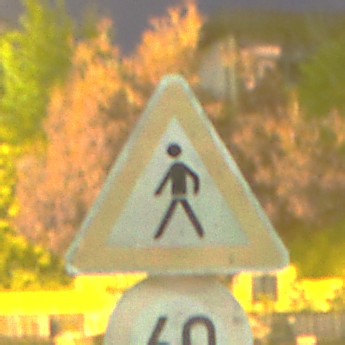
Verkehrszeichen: FussgaengerRechts
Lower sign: Geschwindigkeit60
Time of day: Night
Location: Outdoor (Urban)
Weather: PartlyCloudy
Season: NotSpecified
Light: Artificial